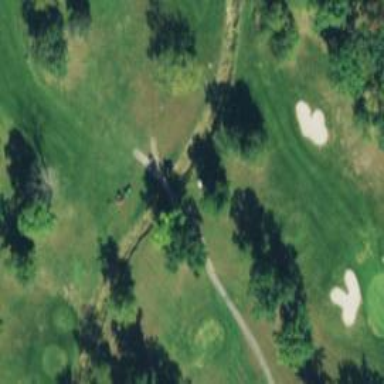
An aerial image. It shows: Pathway for golfing.